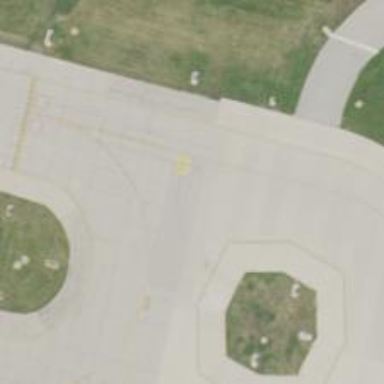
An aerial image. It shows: Taxiway at the airport with asphalt surface.